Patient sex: M
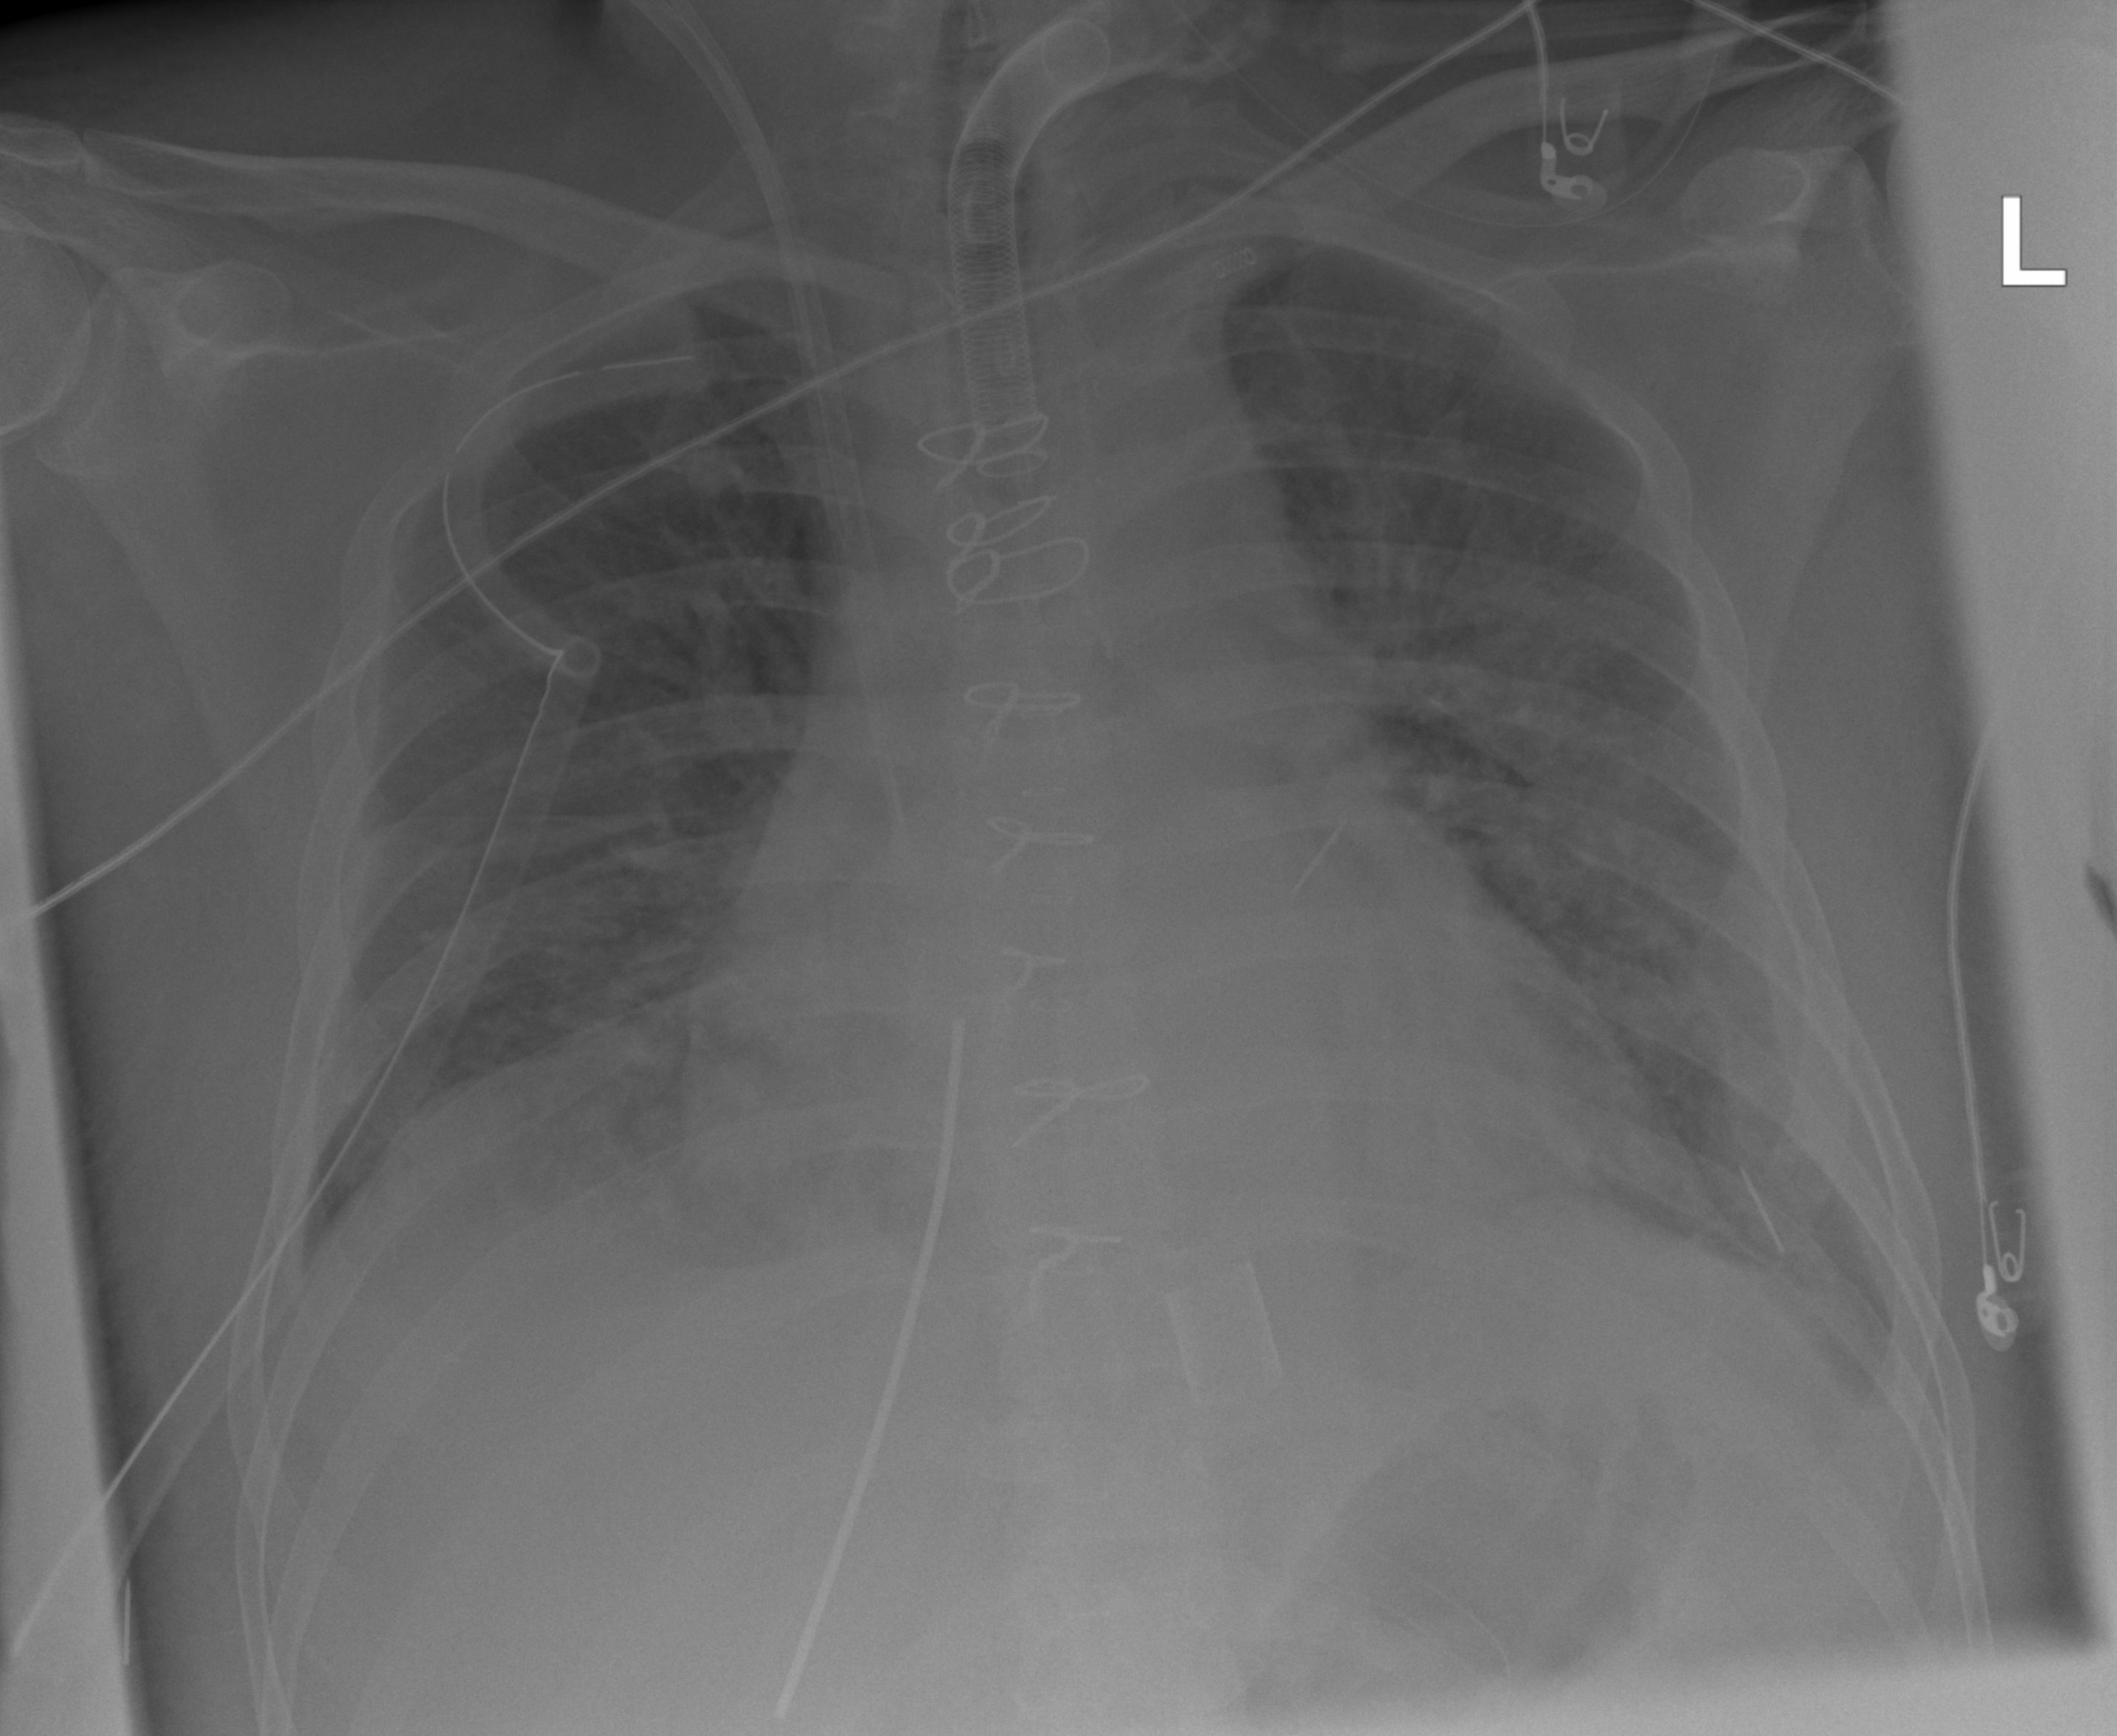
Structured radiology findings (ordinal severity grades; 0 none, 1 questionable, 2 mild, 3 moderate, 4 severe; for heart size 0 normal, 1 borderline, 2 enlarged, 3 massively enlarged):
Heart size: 2
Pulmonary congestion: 2
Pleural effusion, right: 2
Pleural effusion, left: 2
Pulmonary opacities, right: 2
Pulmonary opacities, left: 2
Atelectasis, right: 2
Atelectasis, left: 2